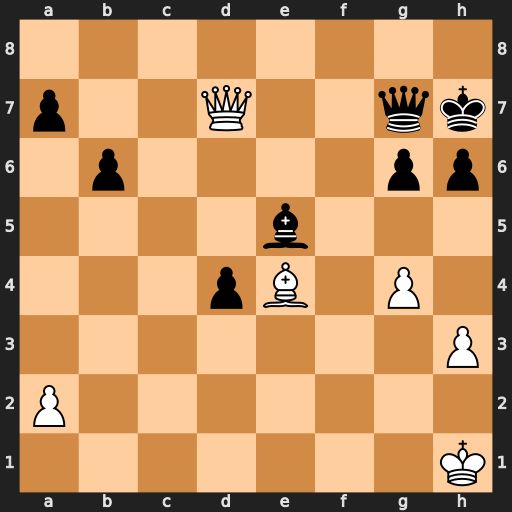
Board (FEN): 8/p2Q2qk/1p4pp/4b3/3pB1P1/7P/P7/7K
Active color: w
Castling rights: -
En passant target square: -
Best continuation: Bxg6+ Kh8 Qe8+ Qg8 Qxe5+